Question: I have a couple of buttons in my WPF application that have Unicode characters in them.
I.E.
'''
Button x:Name="Backspace" Content="-" FontSize="50" Click="Backspace_Click"
'''
The - inside the button renders just fine... but only when the button is above a certain height! As soon as the button gets too small, it suddenly will stop centering the - vertically and it will go off the button (as you can see, it still isn't perfectly centering the - even when the button is larger)

Setting the button's 'VerticalContentAlignment' to 'Center' doesn't help, and setting it to 'Stretch' causes the - to move up as the button gets taller. Horizontally, the - is centered just fine.
This happens with all the unicode characters I've used. Making the font size smaller will cause it to happen when the button is smaller and vice versa.
Is there anything I can do? Maybe using a custom content template for the button to make the unicode character bigger, rather than using a large font size? Is the unicode character not reporting the correct height for its glyph or something? If I can't get this to work, I'll probably just end up shoving an image of the unicode character into the button, which would be... unfortunate.
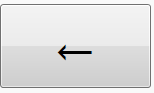
Answer: Use Padding .. That should do the trick
'''
<Button x:Name="Backspace" Content="&#8592;" FontSize="50" Width="100" Height="50" VerticalContentAlignment="Center" Padding="0,-10,0,0"/>
'''